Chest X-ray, AP view. Patient: 63 years old, sex F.
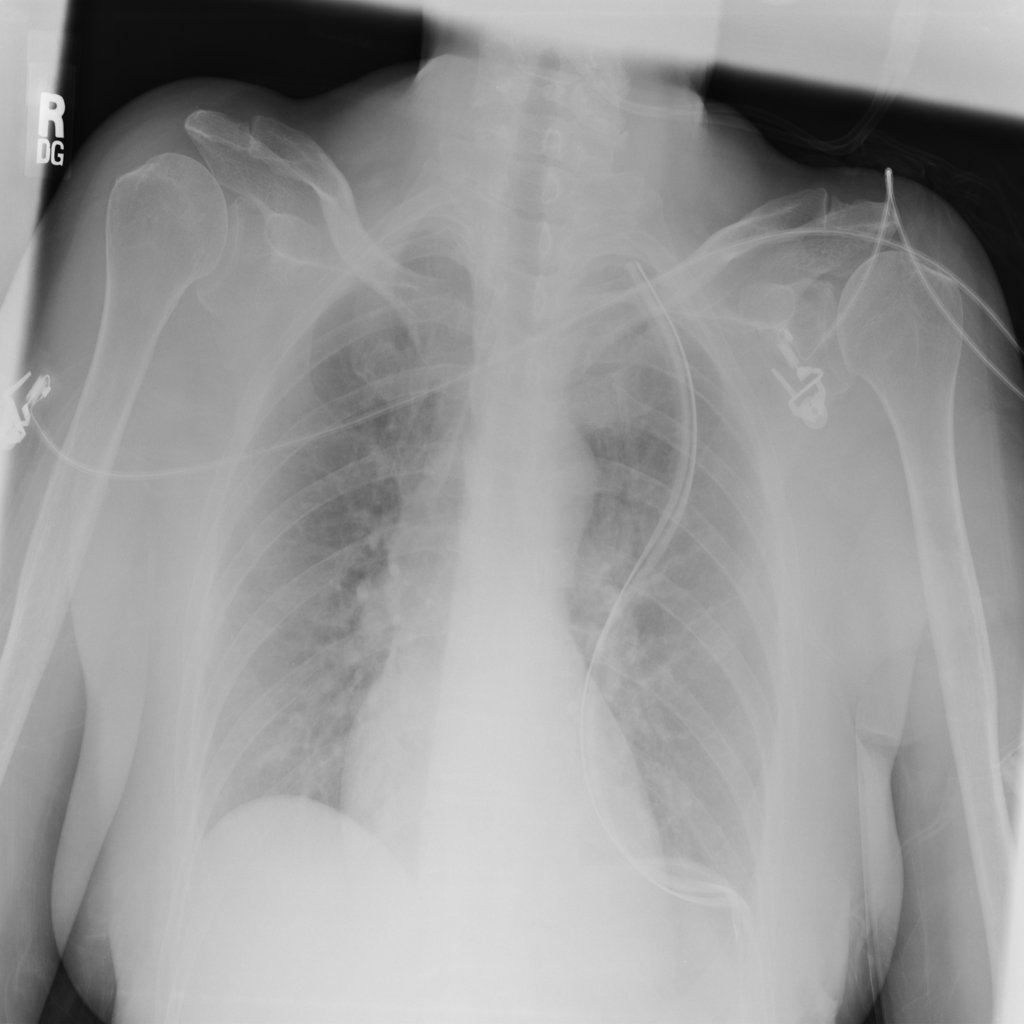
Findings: No Finding